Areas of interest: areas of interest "Park and greenspace"
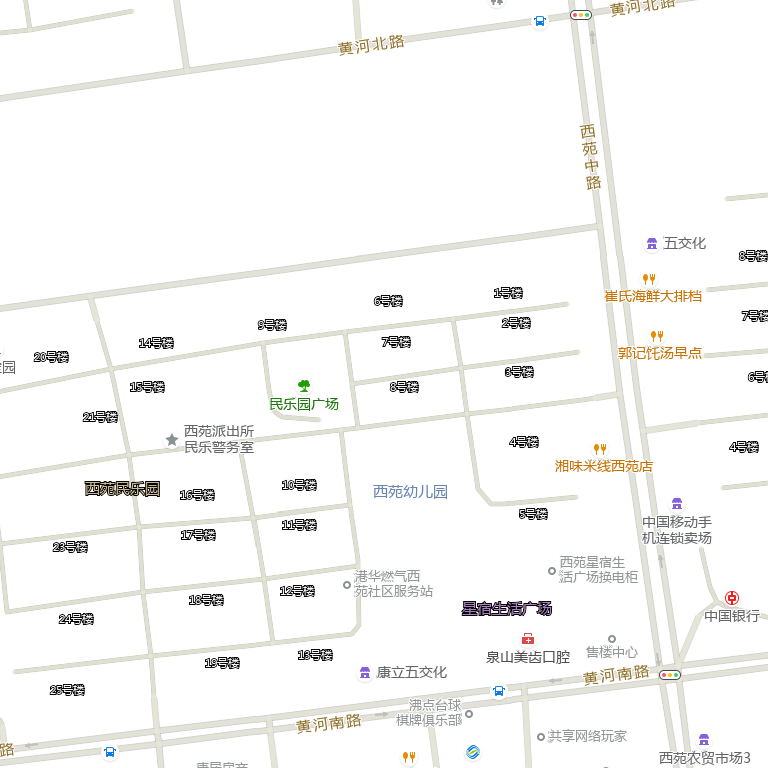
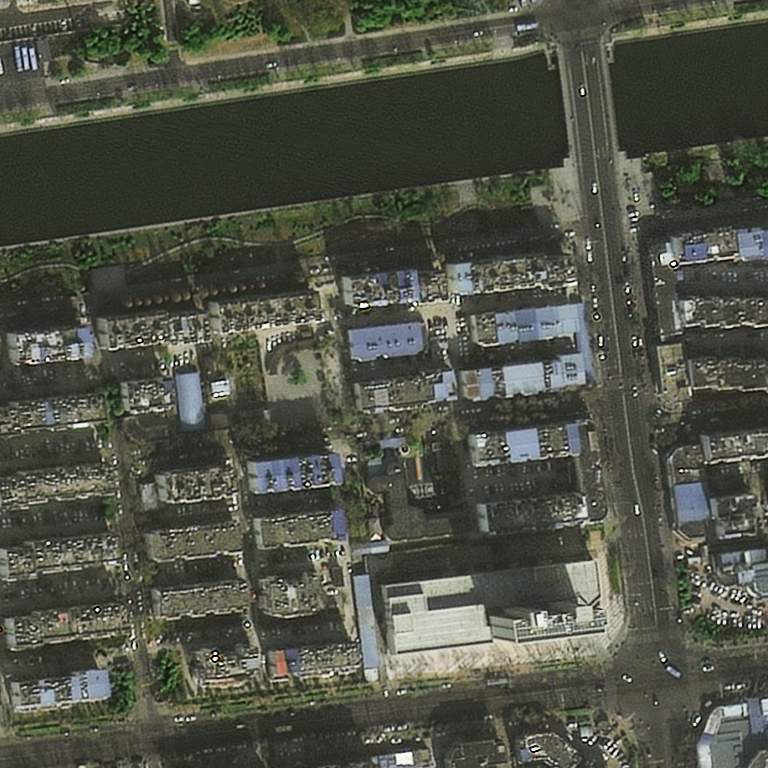